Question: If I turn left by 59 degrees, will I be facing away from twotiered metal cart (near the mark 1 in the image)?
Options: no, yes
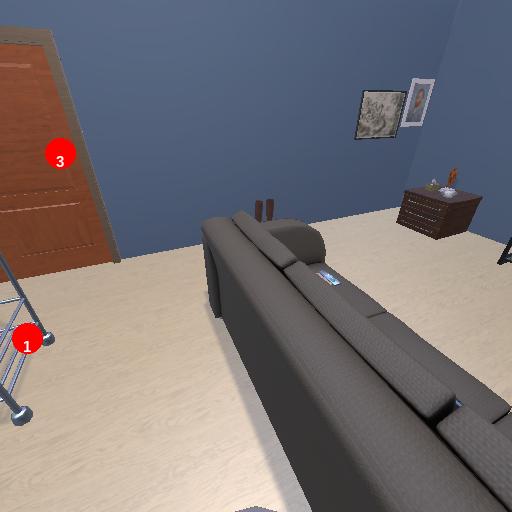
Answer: no